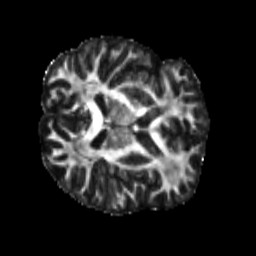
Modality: FA
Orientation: axial
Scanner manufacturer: siemens
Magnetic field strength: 3 T
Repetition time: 4 s
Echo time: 0.0594 s